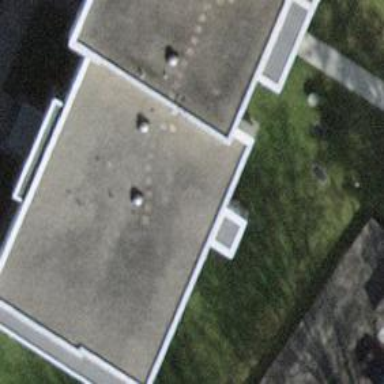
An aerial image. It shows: Flat roofed building.